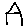
Label: house